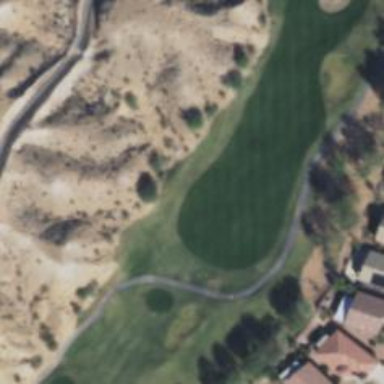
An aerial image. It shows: View of golf hole.